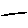
Label: line